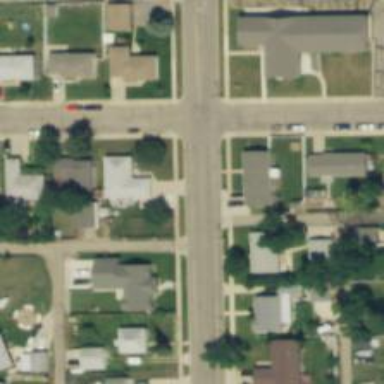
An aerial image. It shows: Alley classified as service road.